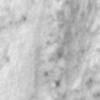
Label: change